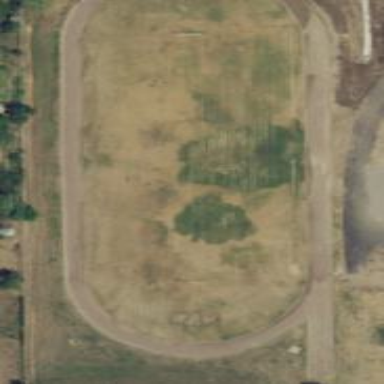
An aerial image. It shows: Track located within leisure land area.